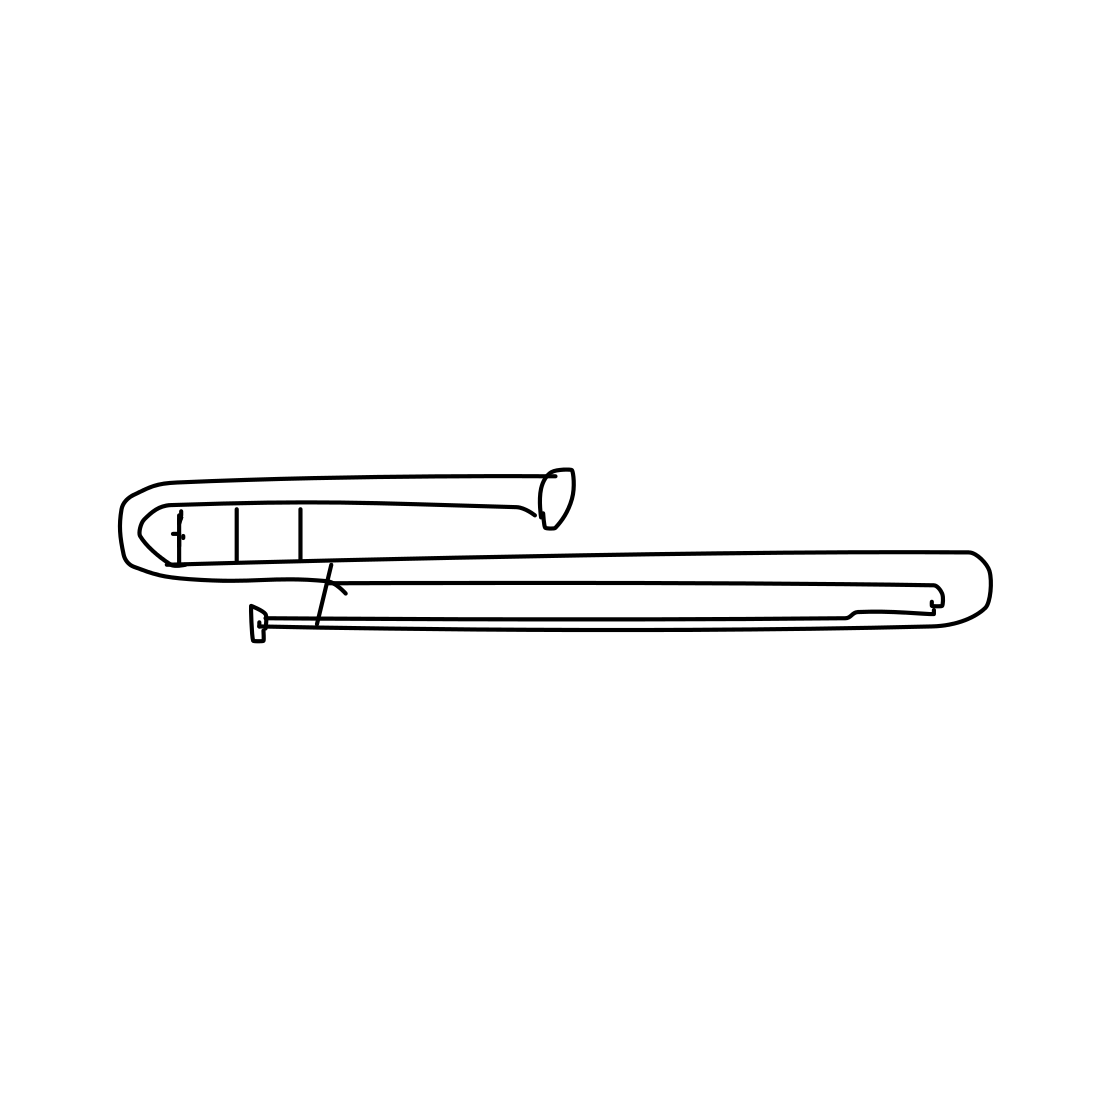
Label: trombone